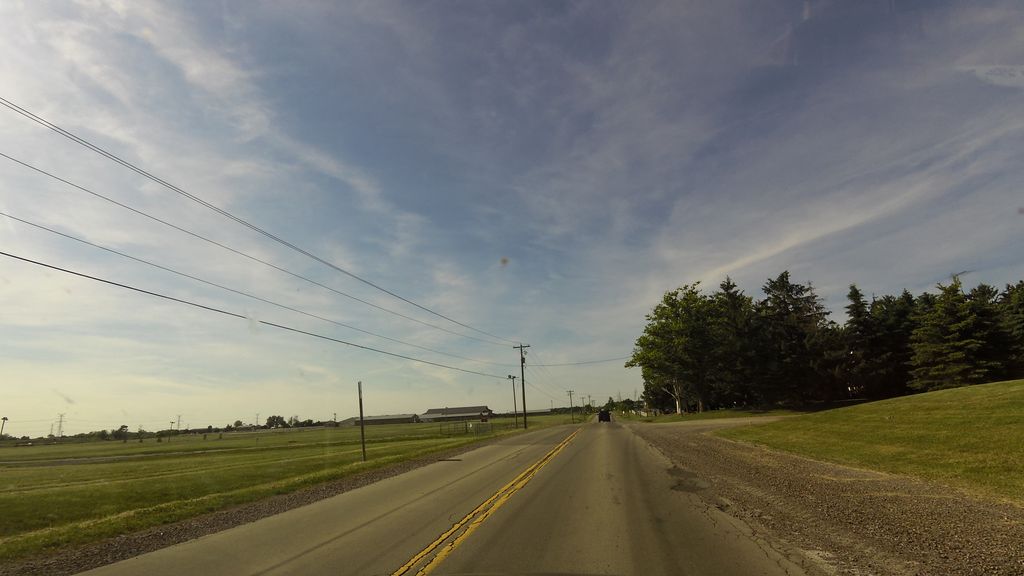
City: hamilton